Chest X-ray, PA view. Patient: 69 years old, sex F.
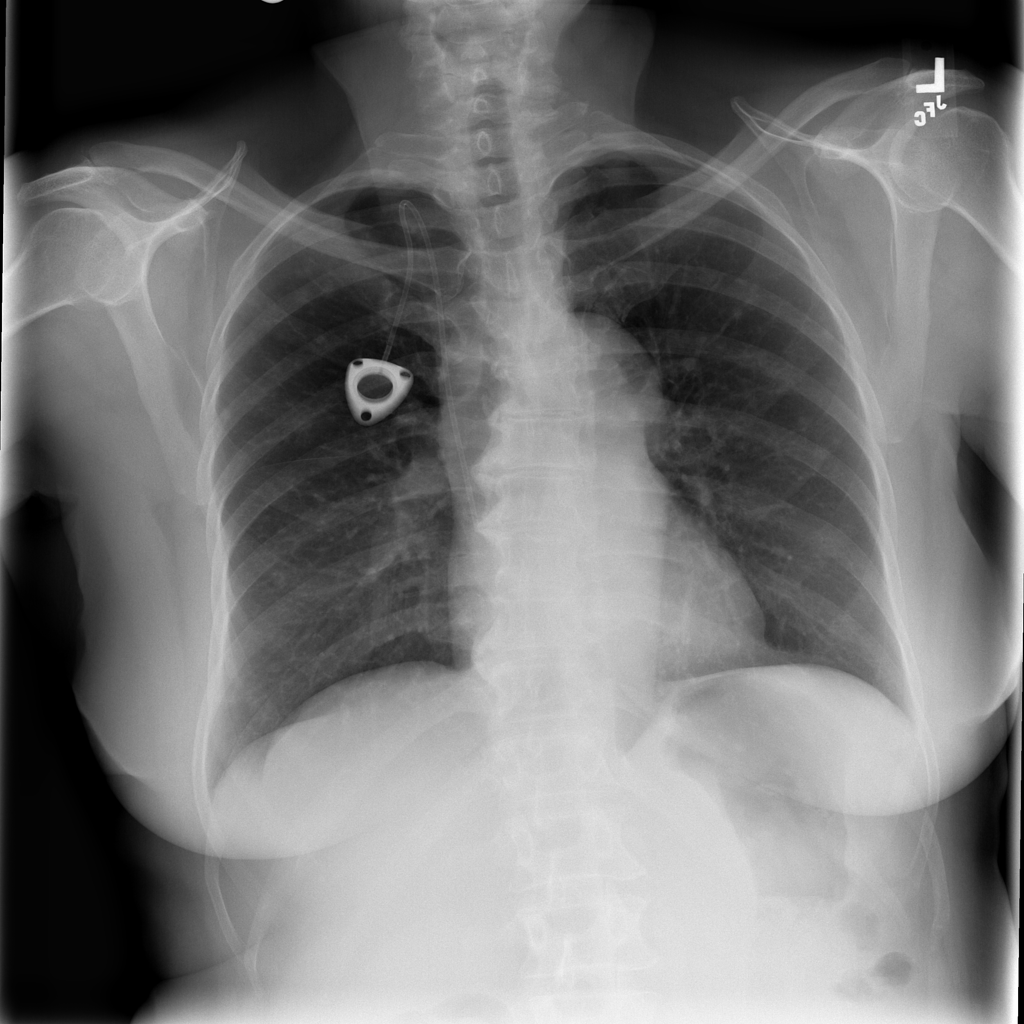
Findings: No Finding